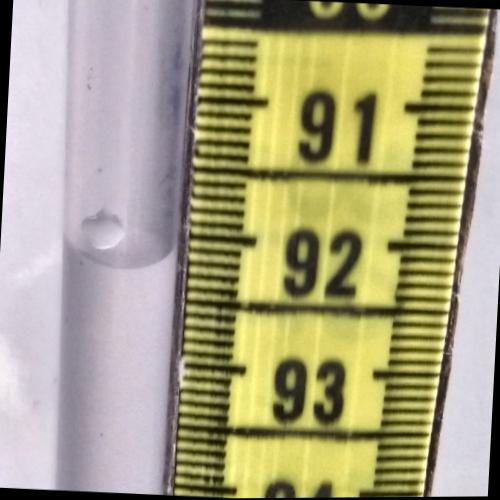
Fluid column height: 92.2 cm